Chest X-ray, AP view. Patient: 25 years old, sex F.
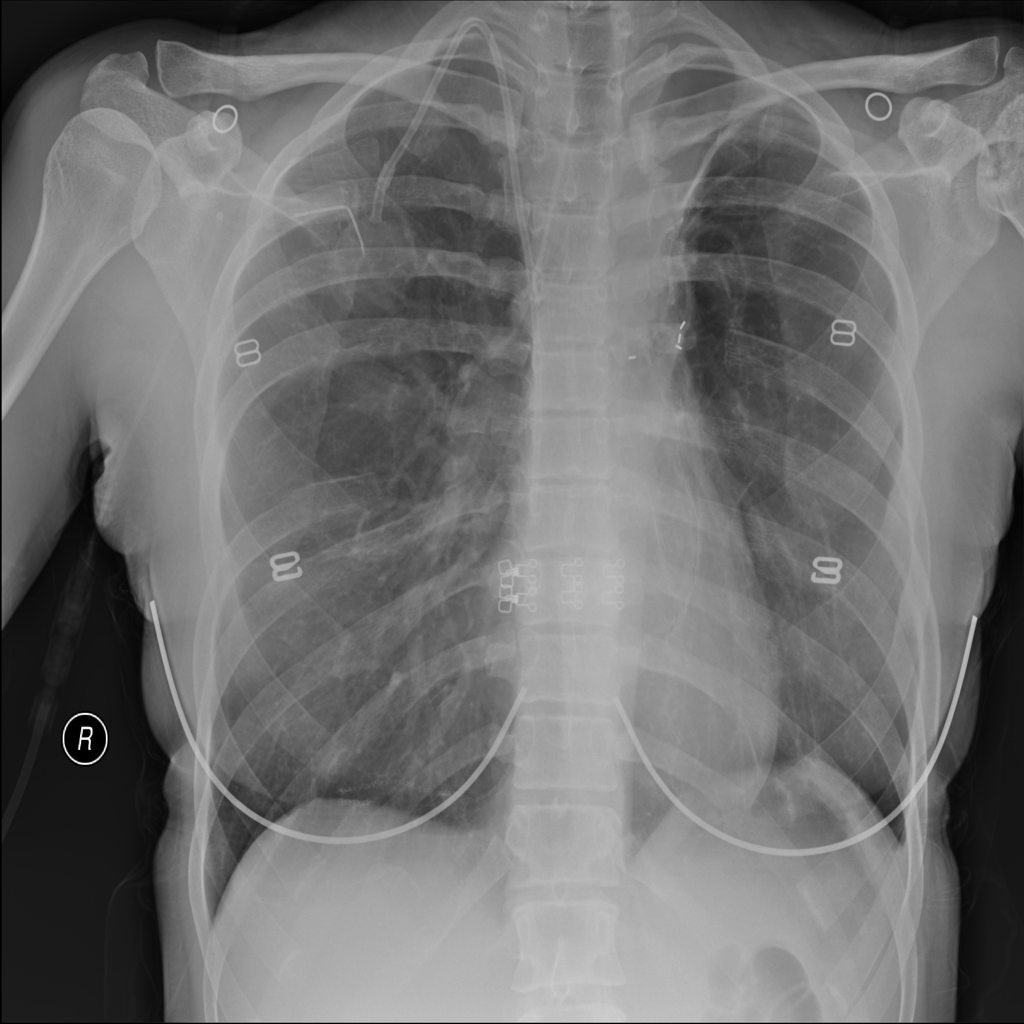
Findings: No Finding